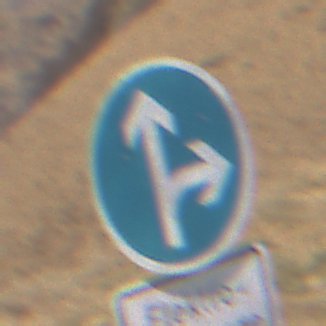
Verkehrszeichen: VorgeschriebeneFahrtrichtungGeradeausOderRechts
Zusatzzeichen unten: BesondereFahrzeugeUndTransportgueter11
Umgebung: Outdoor, Nature
Tageszeit: Midday
Wetter: Clear
Licht: Natural
Jahreszeit: NotSpecified
Kontrast: HighContrast